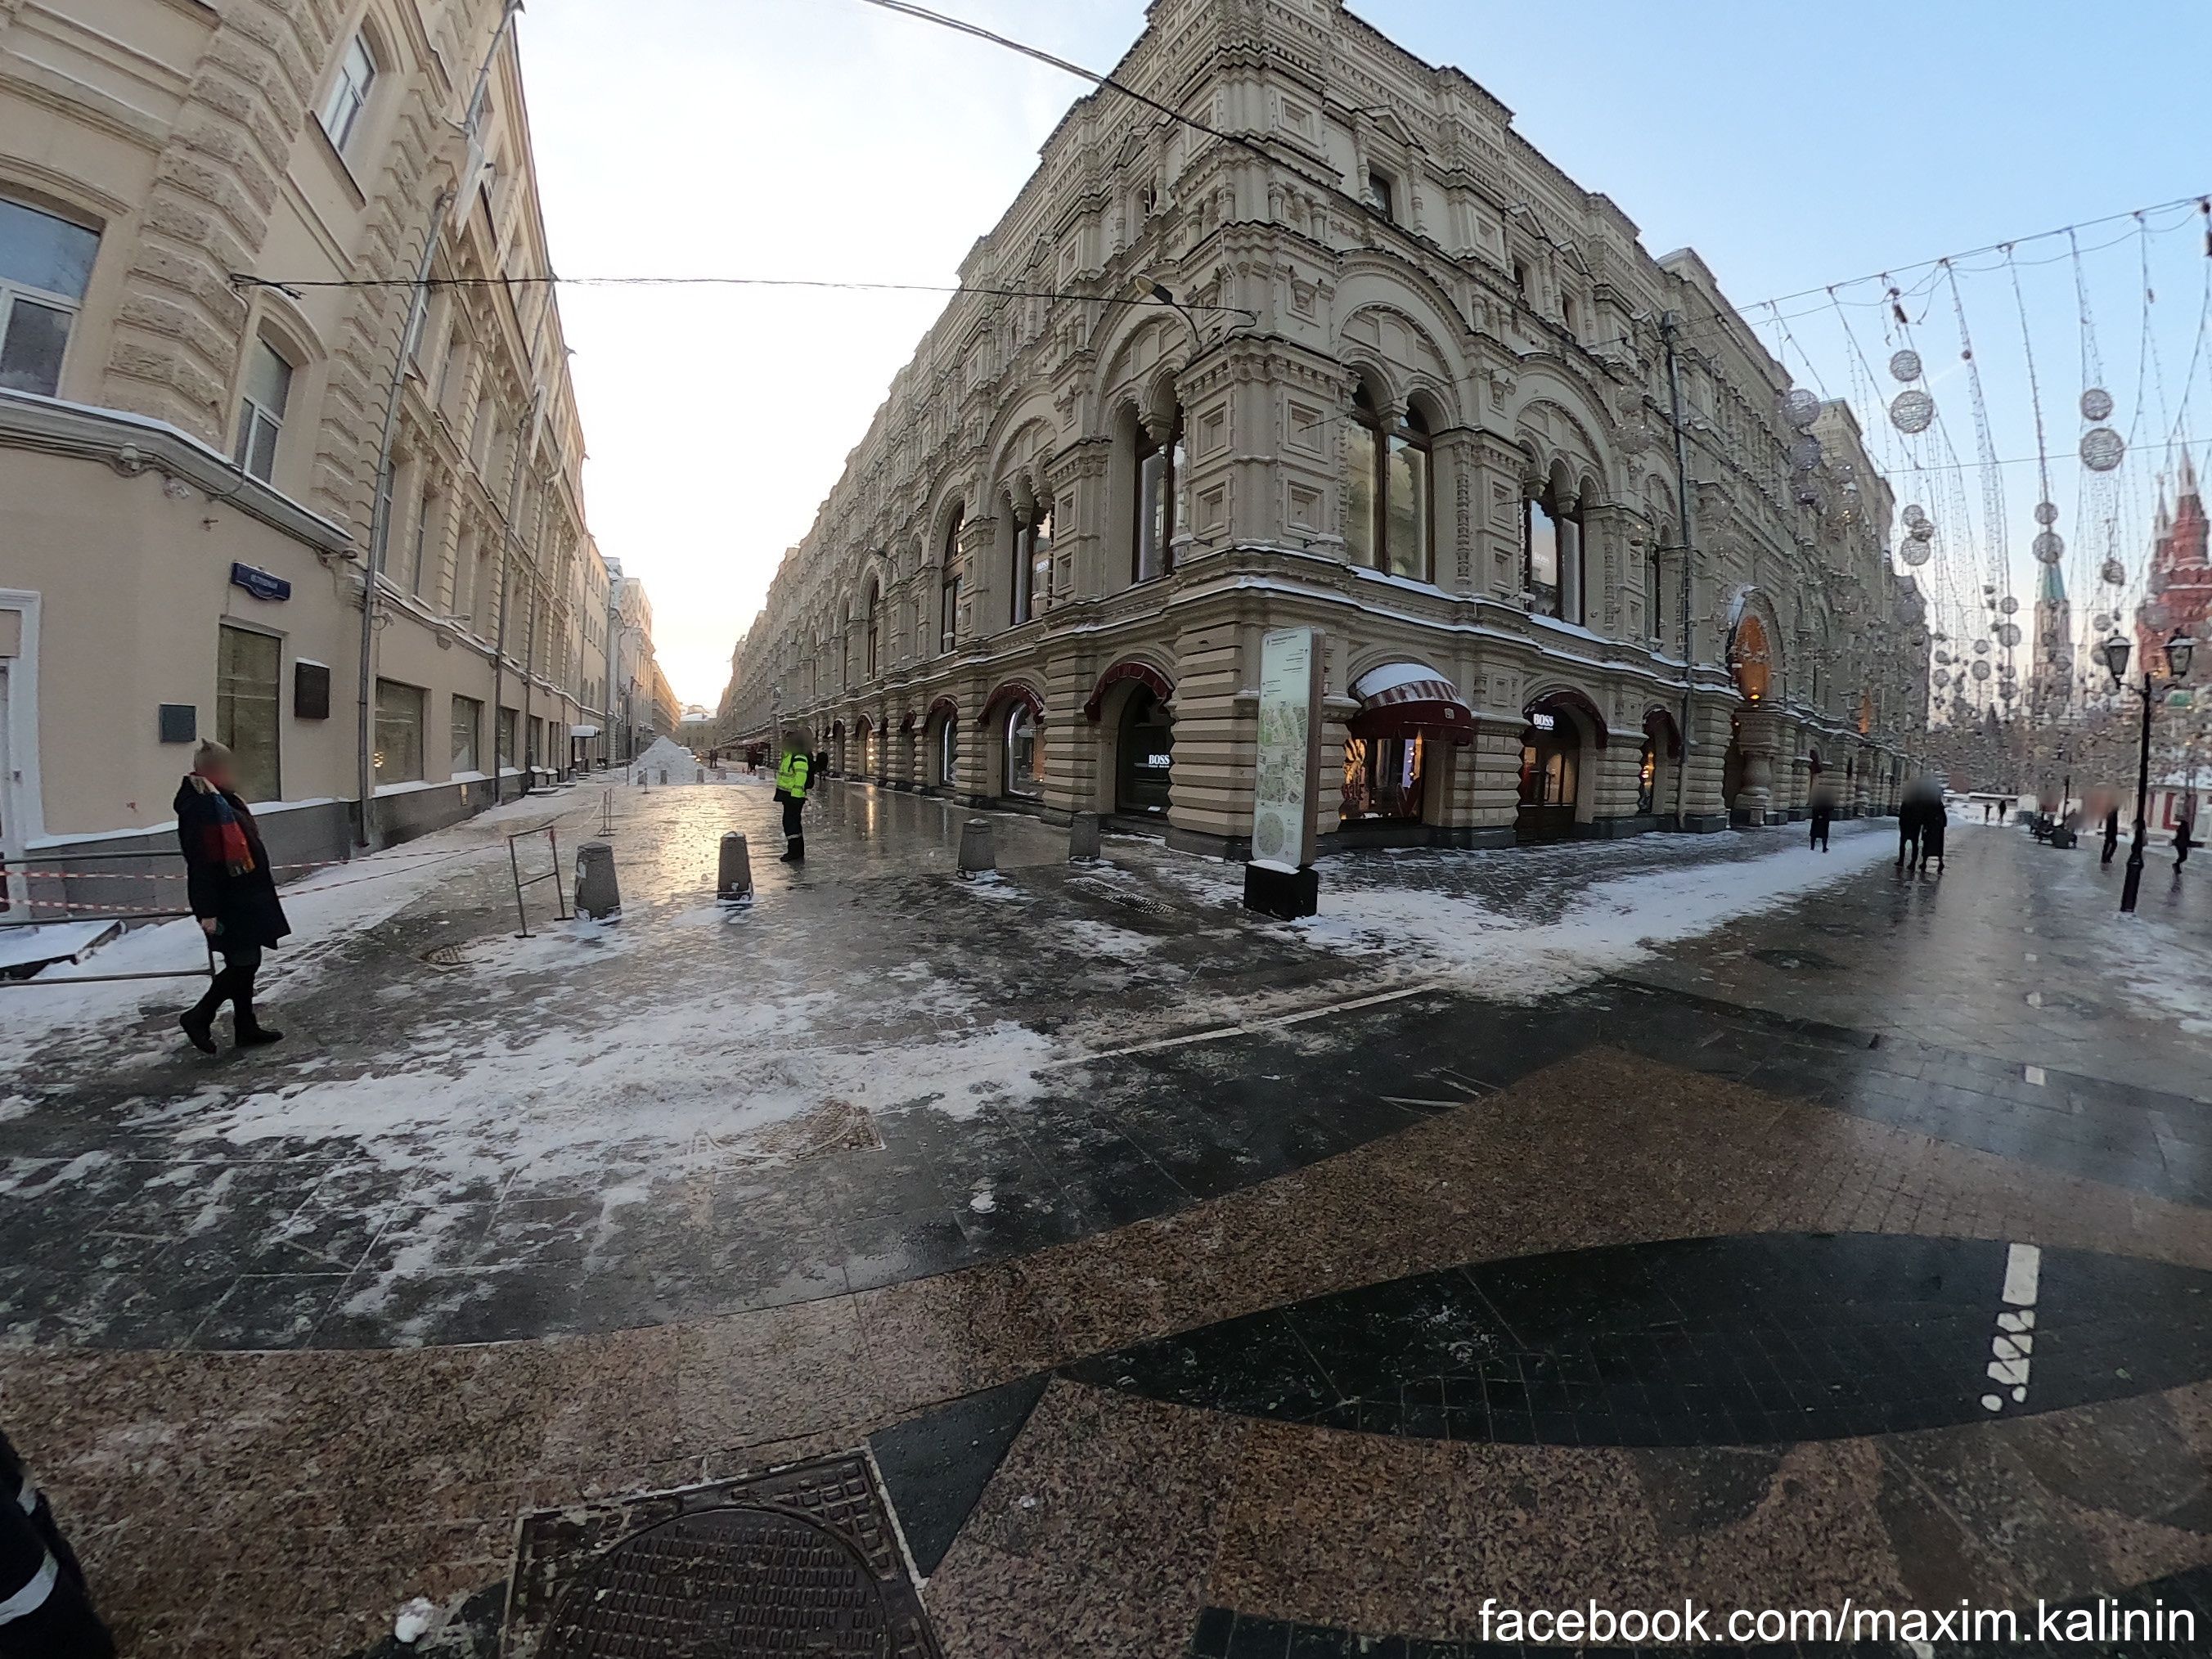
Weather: snowy
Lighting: day
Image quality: good
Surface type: walking surface
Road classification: pedestrian, unclassified
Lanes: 1
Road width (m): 10
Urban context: urban centre
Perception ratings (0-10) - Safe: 8.02, Lively: 8.76, Beautiful: 4.14, Boring: 5.29, Depressing: 6.72, Wealthy: 8.84